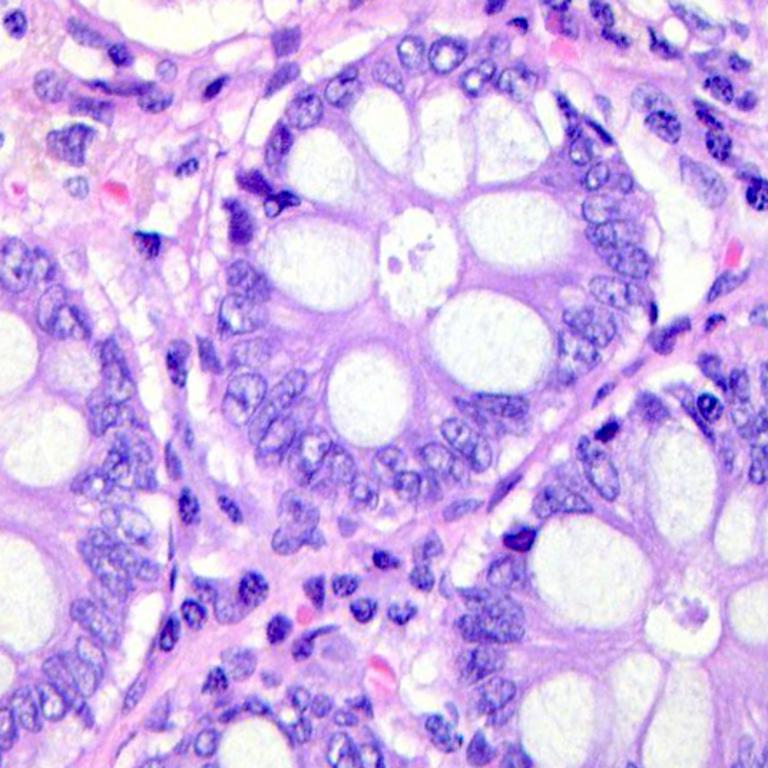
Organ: colon
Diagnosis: benign